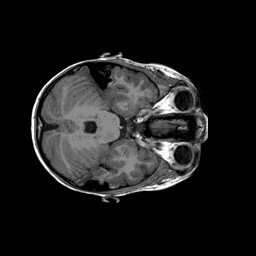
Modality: T1w
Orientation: coronal
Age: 8
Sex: male
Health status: ill